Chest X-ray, PA view. Patient: 50 years old, sex M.
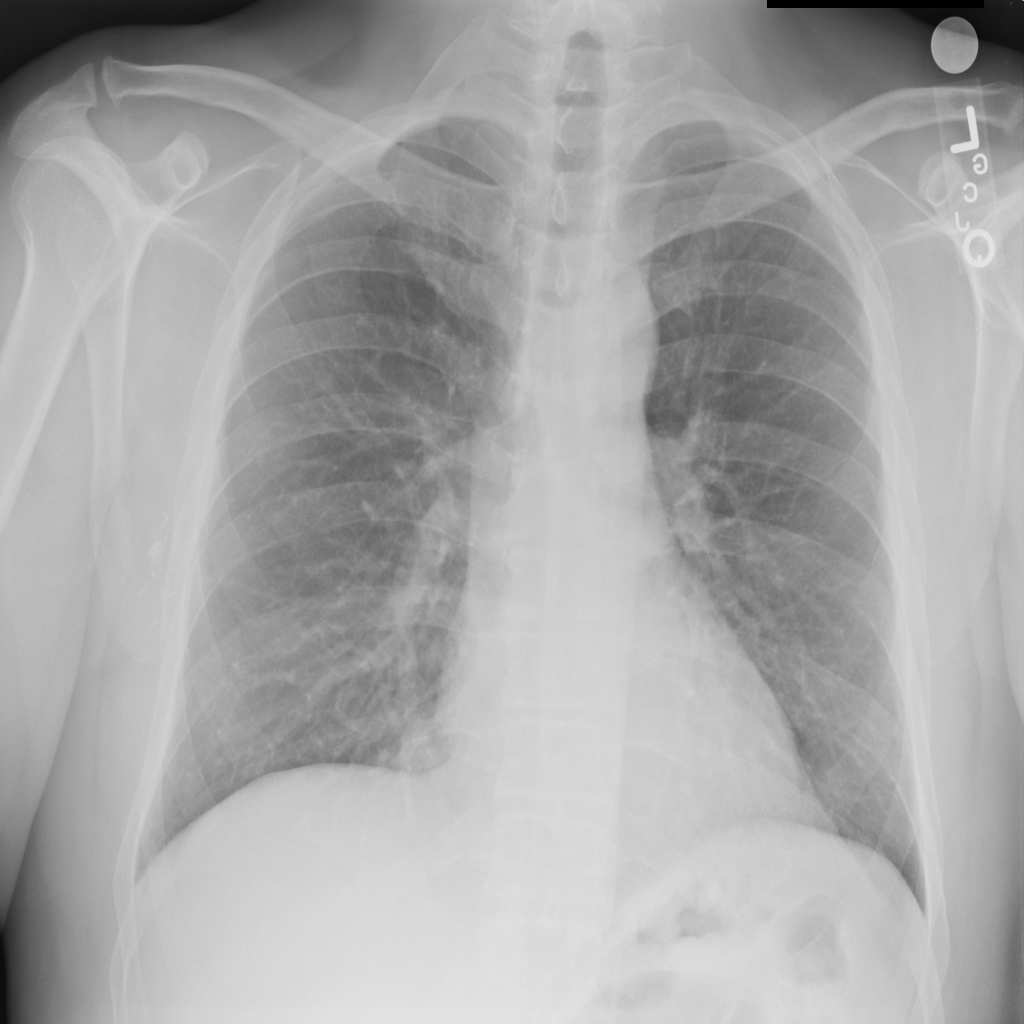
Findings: No Finding